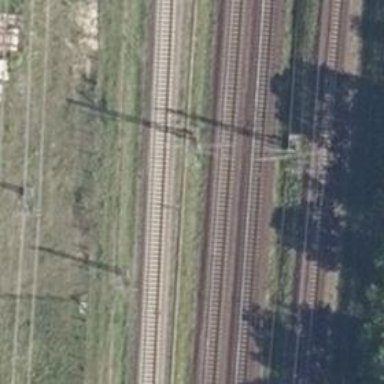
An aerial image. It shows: Railway service station.